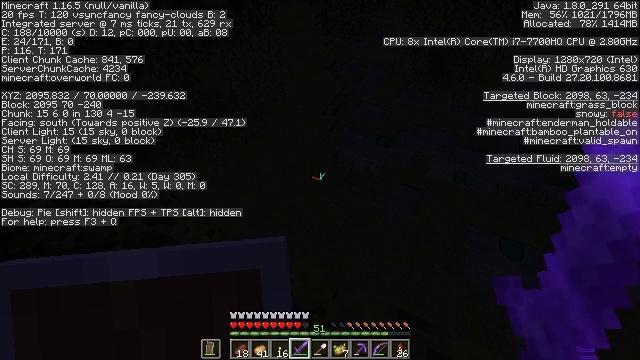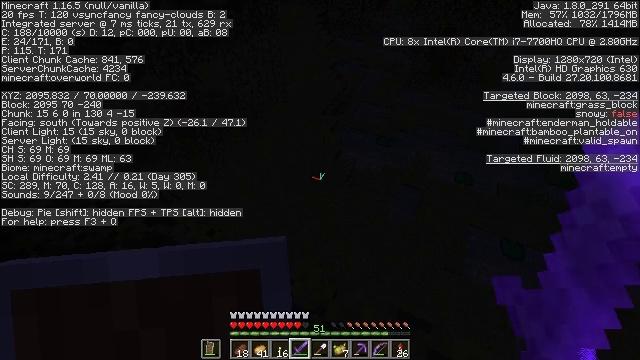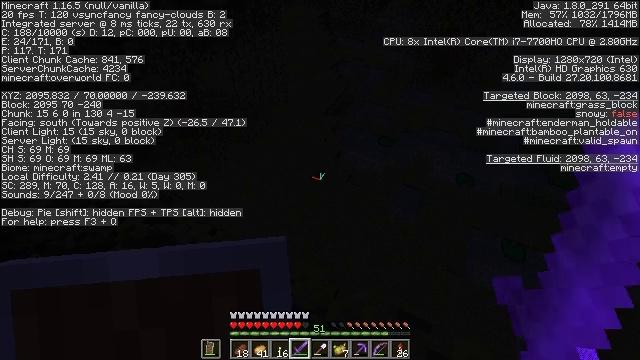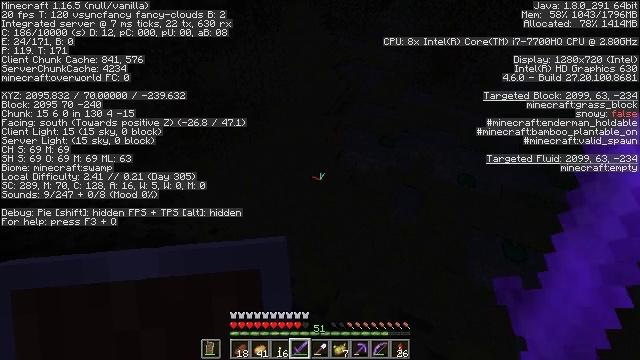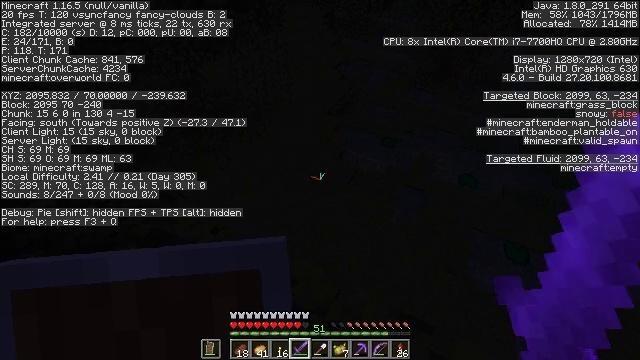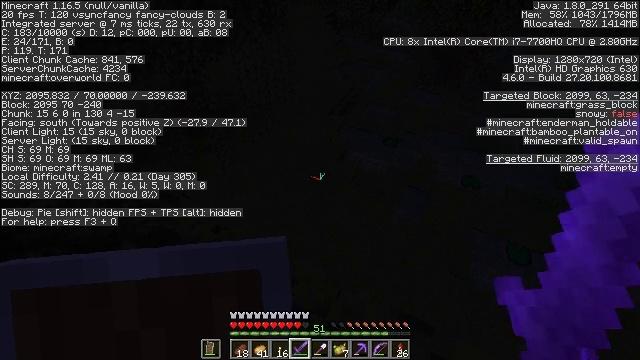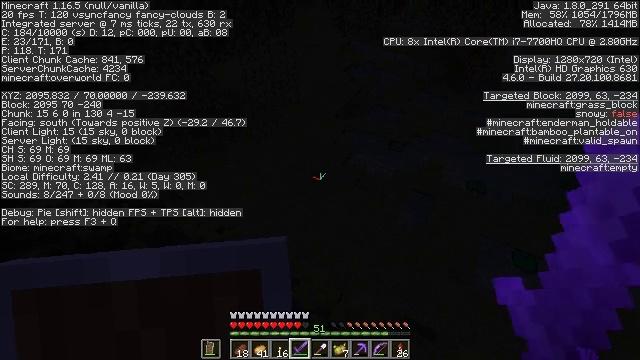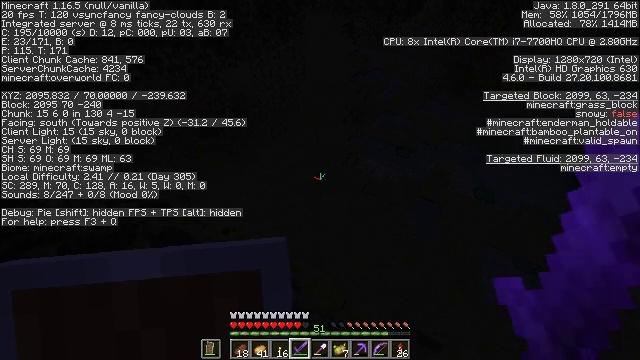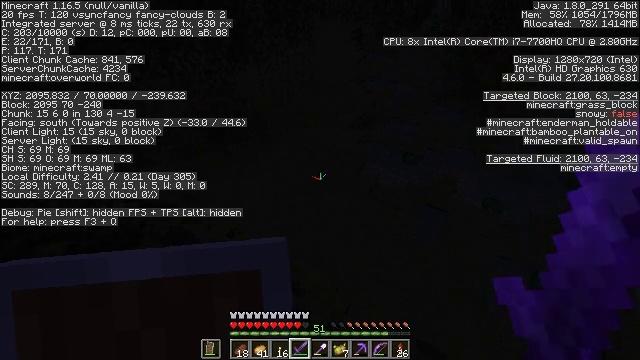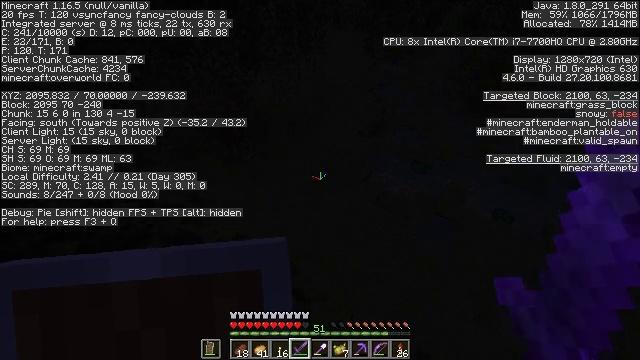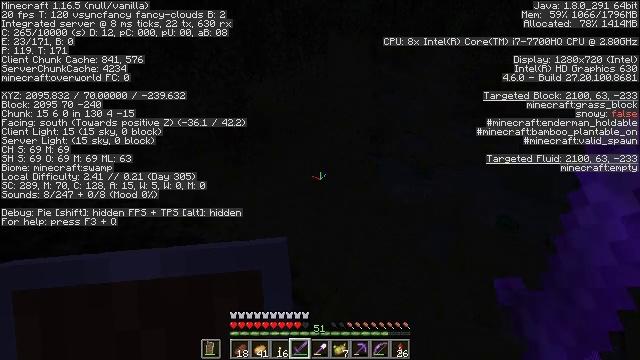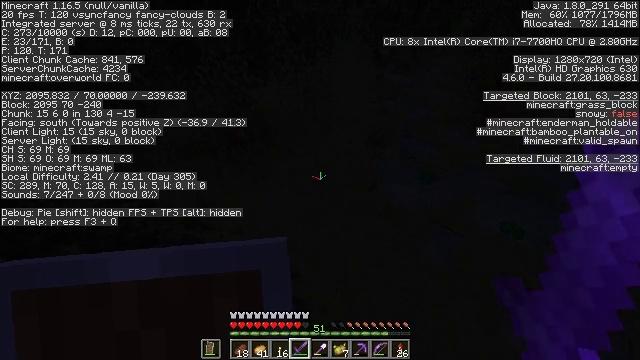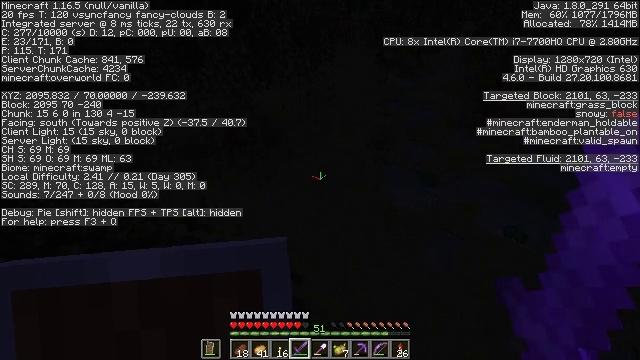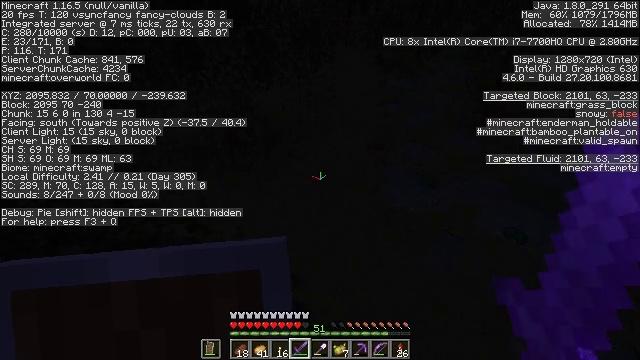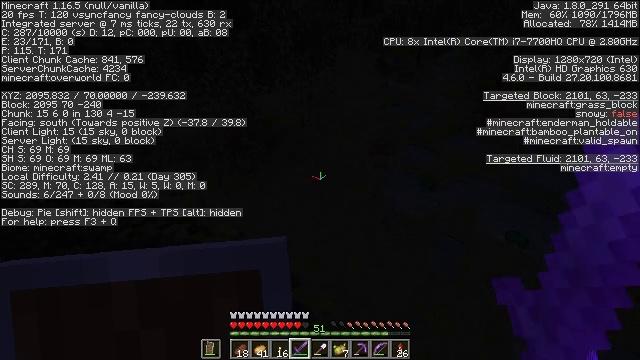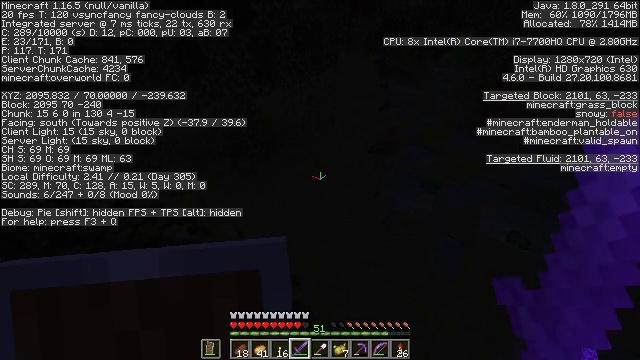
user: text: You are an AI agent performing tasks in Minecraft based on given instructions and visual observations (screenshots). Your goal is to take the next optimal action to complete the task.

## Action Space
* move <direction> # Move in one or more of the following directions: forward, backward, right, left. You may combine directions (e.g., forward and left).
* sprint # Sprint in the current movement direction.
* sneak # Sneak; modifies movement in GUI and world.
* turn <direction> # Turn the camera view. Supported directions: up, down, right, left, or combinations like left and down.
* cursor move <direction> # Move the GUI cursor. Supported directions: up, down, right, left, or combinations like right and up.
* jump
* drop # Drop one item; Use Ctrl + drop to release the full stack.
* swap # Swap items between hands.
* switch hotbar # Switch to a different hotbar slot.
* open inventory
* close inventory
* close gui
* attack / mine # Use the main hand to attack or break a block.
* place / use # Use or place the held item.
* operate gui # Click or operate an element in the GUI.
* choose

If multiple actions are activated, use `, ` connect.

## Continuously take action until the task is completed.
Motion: motion action
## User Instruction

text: Combat the slime.
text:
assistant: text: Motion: no_op
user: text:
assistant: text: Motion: no_op
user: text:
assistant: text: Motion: no_op
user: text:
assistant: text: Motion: no_op
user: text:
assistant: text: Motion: no_op
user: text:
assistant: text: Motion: turn left
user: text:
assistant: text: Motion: turn left and up
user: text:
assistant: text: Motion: turn left and up
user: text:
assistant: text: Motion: turn left and up
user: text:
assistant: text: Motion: turn up
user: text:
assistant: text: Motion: no_op
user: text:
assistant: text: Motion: no_op
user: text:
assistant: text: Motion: no_op
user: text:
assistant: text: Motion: no_op
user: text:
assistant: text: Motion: no_op
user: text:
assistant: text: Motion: no_op
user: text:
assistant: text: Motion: no_op
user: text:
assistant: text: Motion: no_op
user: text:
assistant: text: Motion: no_op
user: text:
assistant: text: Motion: no_op
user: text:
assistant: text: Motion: no_op
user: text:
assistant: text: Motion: no_op
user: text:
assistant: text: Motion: no_op
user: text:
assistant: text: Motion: no_op
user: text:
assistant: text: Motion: no_op
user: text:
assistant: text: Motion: no_op
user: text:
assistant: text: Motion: no_op
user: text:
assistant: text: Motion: no_op
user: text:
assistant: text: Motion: no_op
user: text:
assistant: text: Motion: no_op